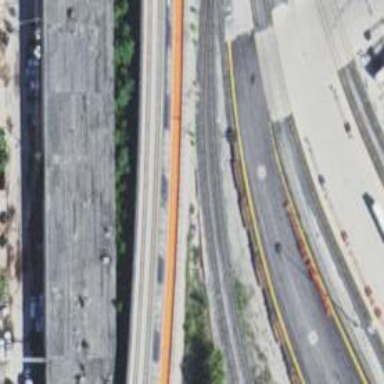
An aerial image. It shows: Railway yard in service.